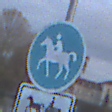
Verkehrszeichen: Reitweg
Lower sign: MehrspurigeFahrzeugeFrei9
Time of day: SunriseSunset
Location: Outdoor (Suburban)
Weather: PartlyCloudy
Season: NotSpecified
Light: Natural